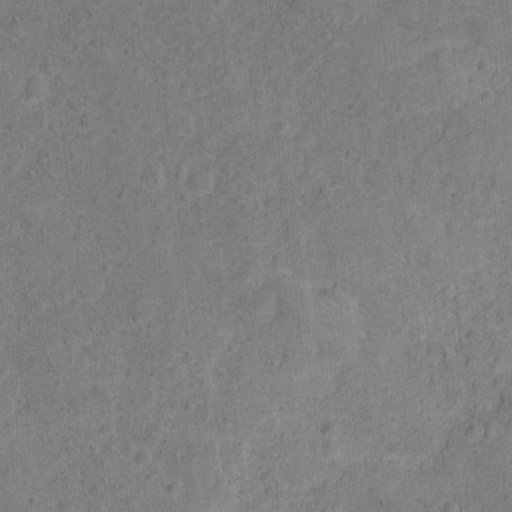
Classes present: Background